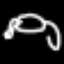
Label: frog